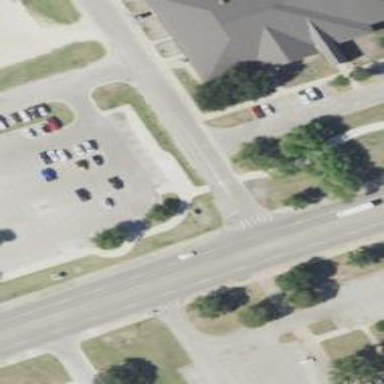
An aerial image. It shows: Parking space is available.